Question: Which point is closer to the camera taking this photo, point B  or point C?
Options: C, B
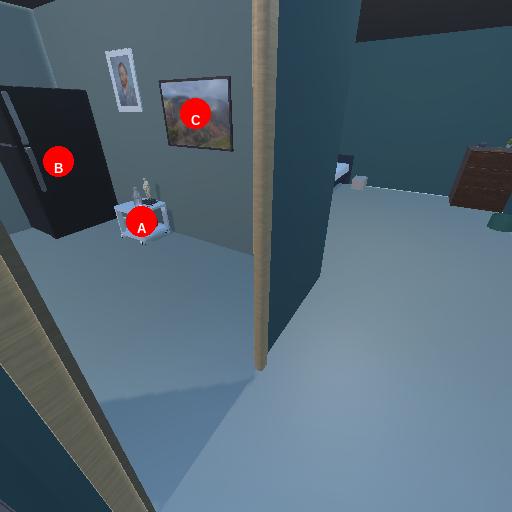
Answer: C